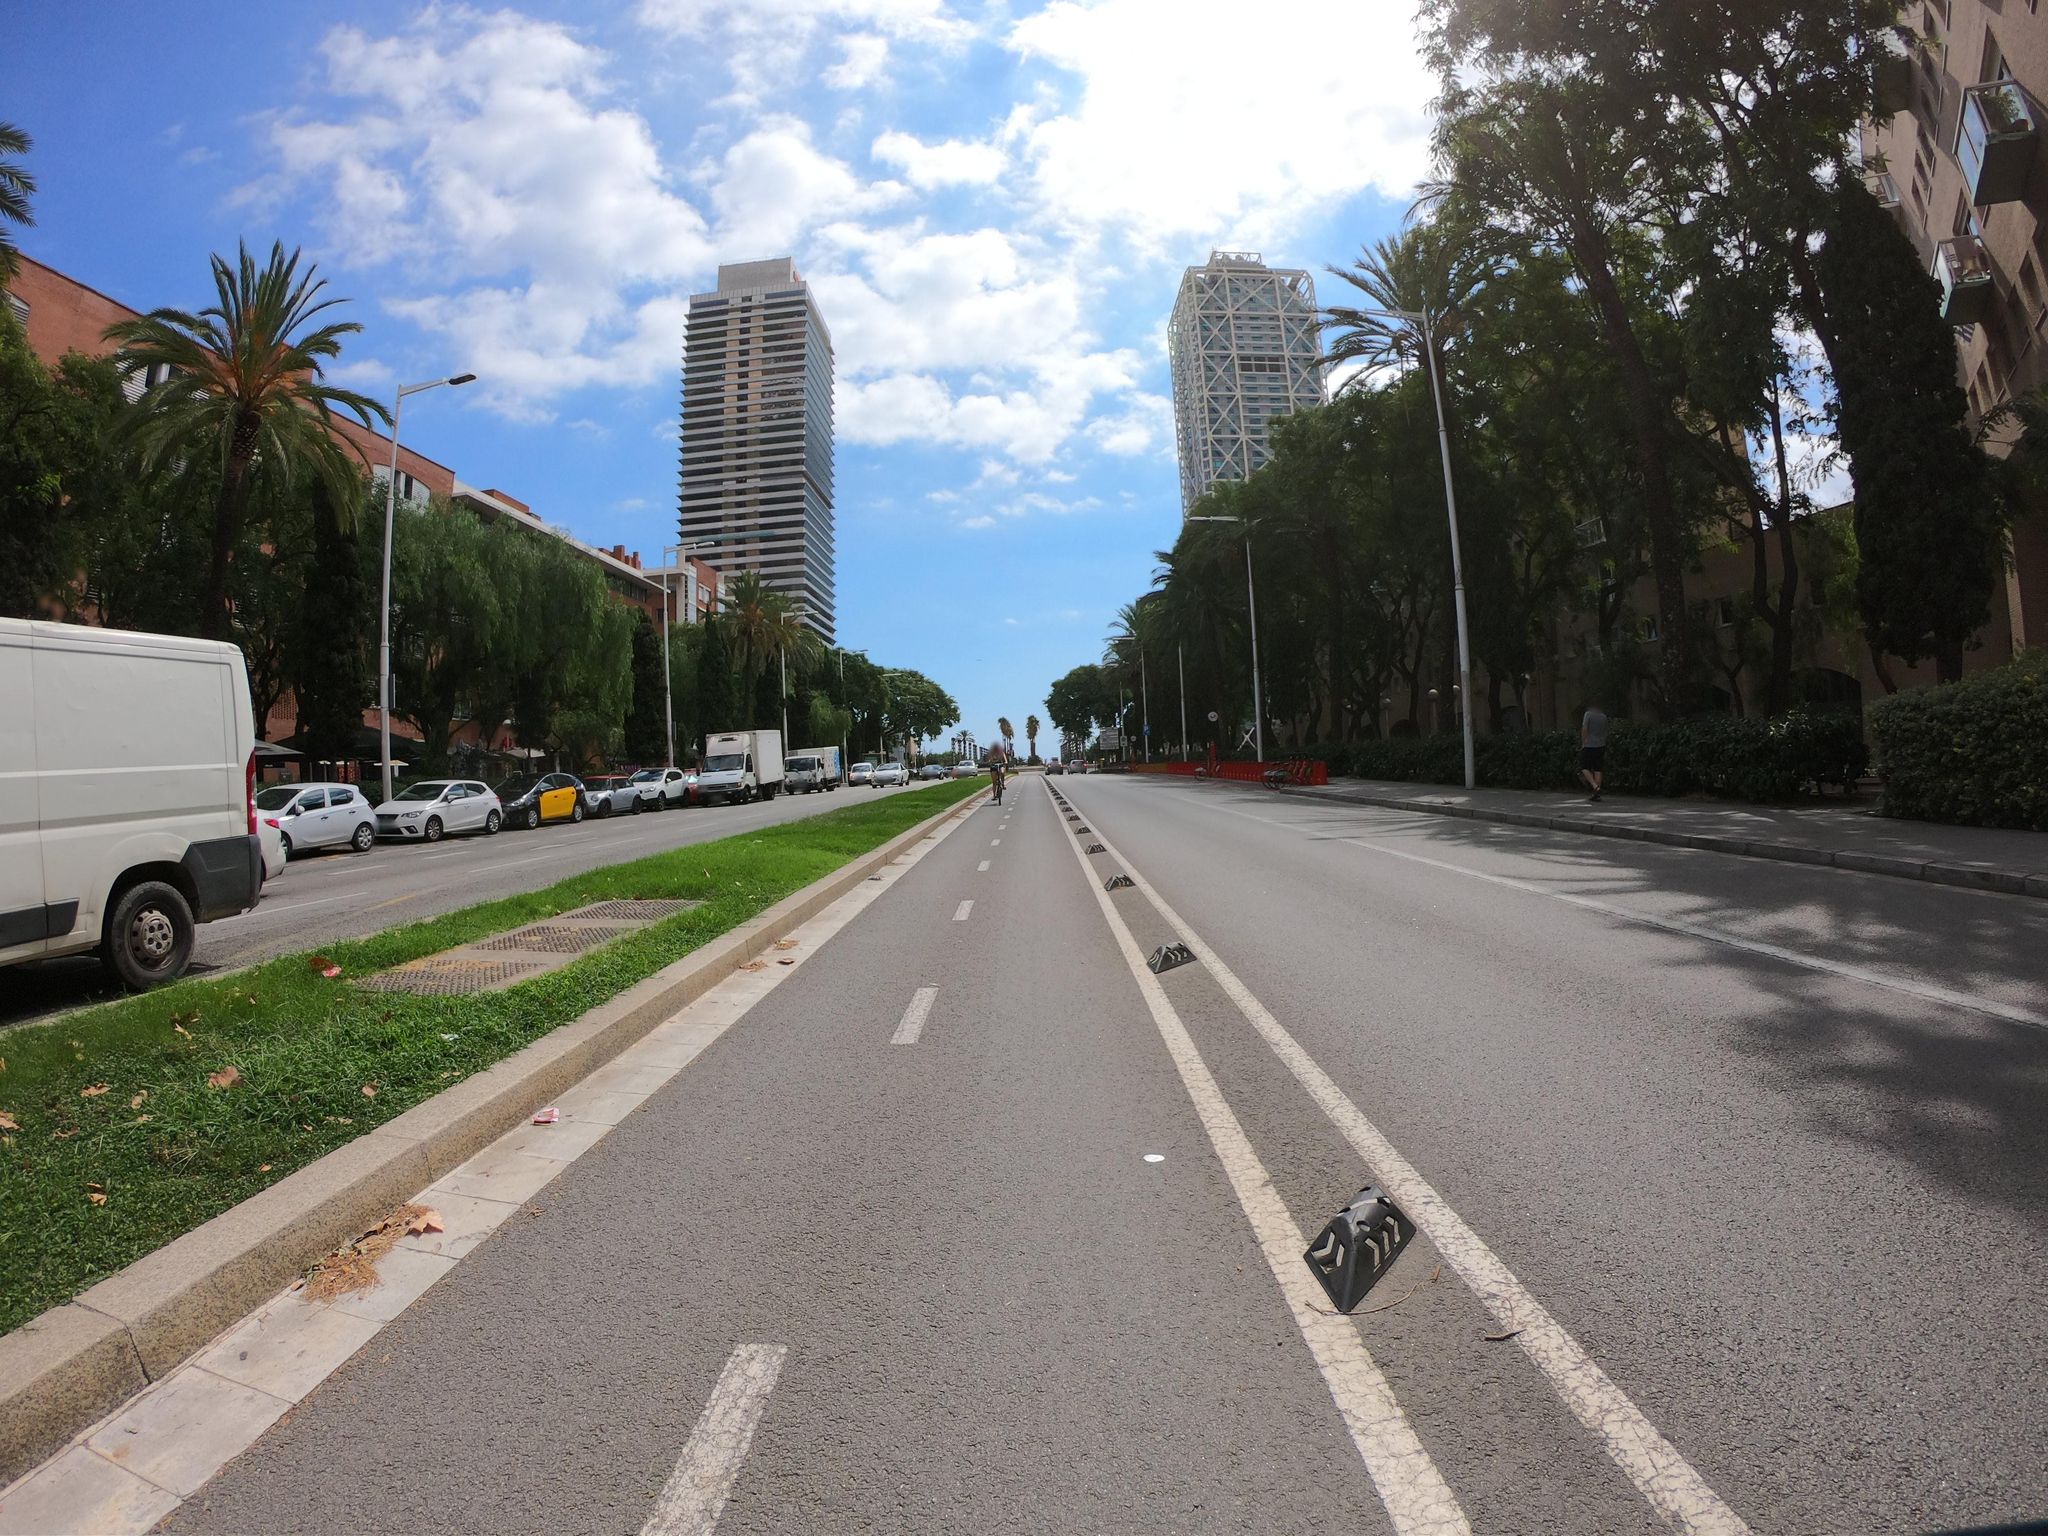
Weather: cloudy
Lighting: day
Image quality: good
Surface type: cycling surface
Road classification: cycleway
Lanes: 2
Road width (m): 2
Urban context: urban centre
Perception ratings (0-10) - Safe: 6.72, Lively: 9.43, Beautiful: 8.49, Boring: 2.54, Depressing: 3.49, Wealthy: 7.77